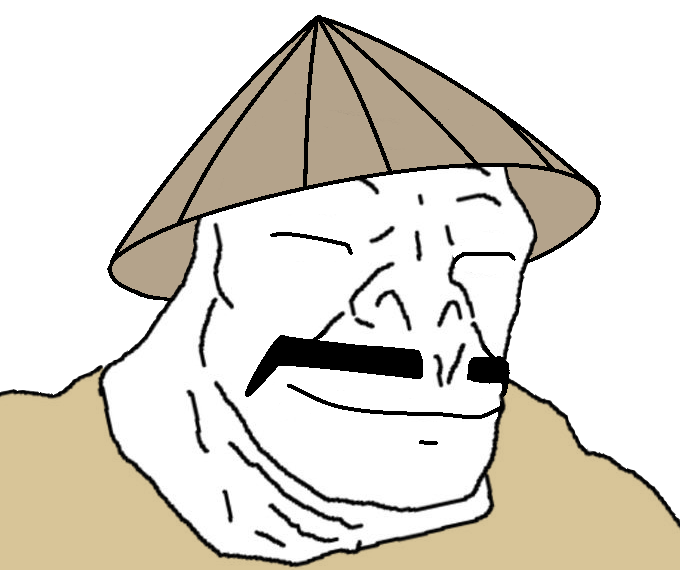
Label: 5_Craig